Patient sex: M
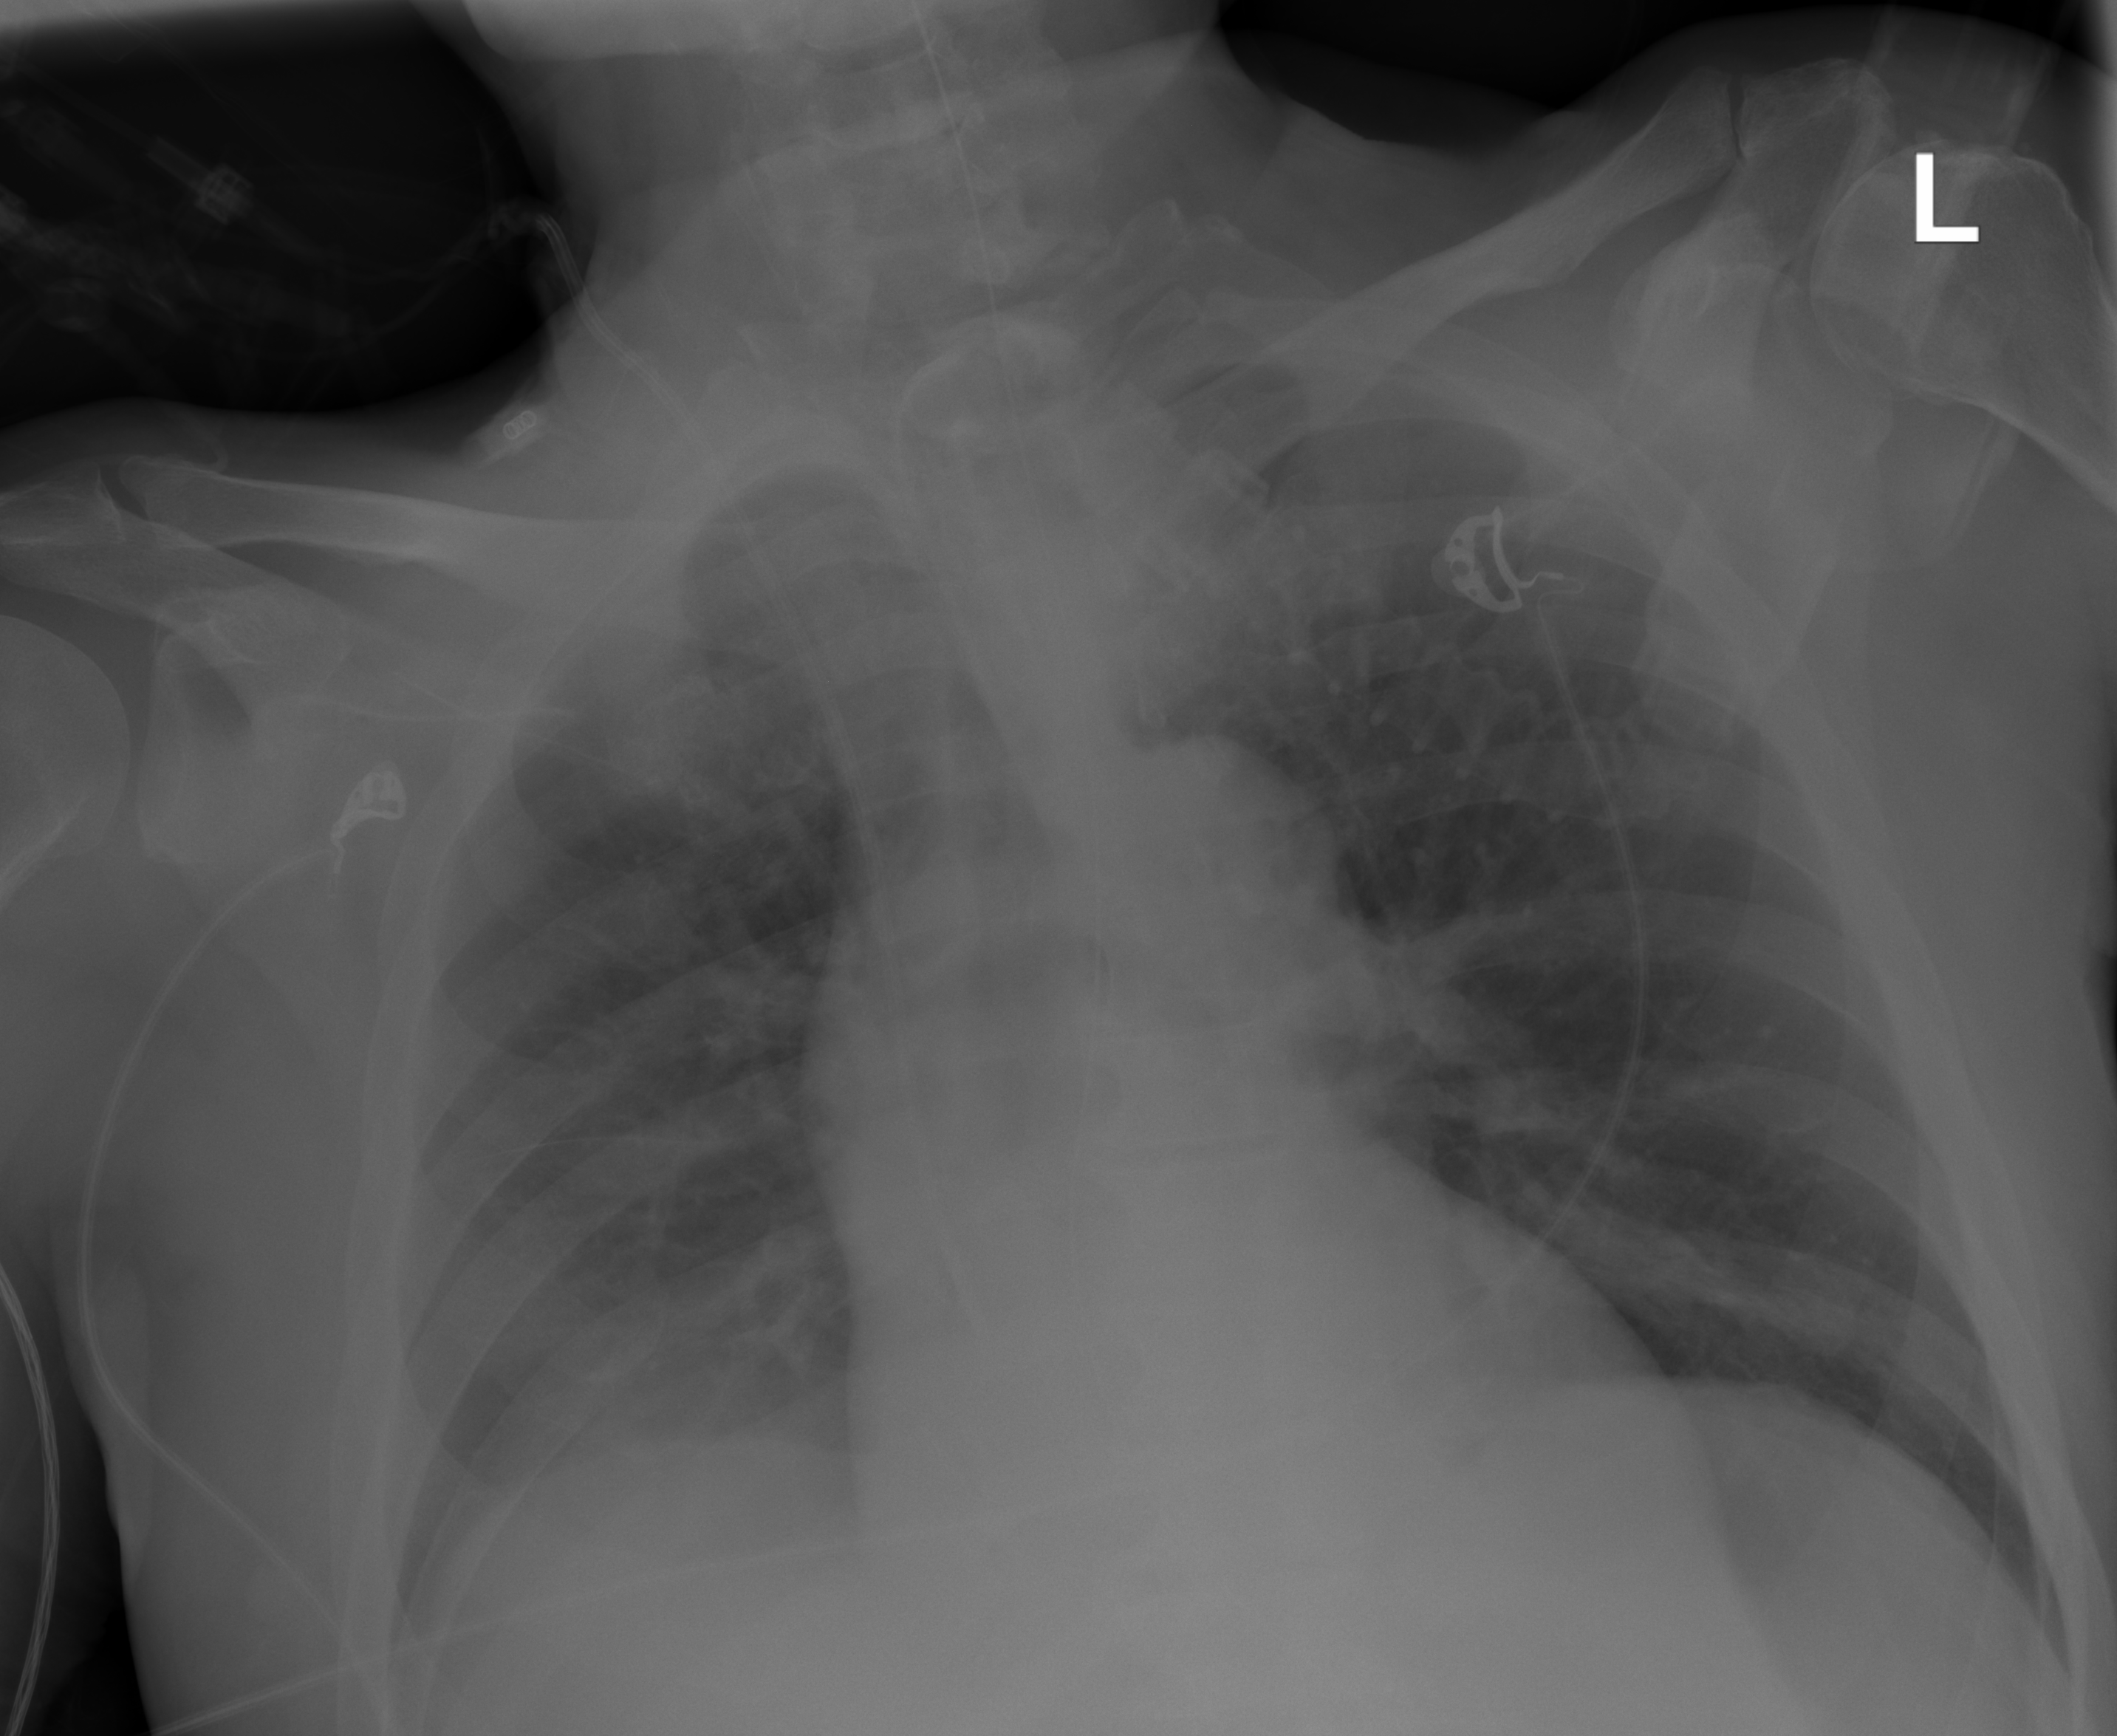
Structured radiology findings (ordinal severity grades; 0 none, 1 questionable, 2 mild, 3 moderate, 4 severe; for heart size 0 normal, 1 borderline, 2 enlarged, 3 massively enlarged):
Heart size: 0
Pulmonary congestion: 0
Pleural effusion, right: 2
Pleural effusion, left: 0
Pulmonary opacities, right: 0
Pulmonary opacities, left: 0
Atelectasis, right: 2
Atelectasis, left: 0